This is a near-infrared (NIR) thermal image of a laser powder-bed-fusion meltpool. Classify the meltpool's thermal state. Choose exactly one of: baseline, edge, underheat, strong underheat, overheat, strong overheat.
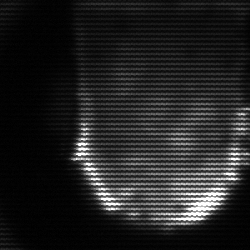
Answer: baseline